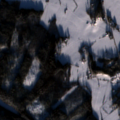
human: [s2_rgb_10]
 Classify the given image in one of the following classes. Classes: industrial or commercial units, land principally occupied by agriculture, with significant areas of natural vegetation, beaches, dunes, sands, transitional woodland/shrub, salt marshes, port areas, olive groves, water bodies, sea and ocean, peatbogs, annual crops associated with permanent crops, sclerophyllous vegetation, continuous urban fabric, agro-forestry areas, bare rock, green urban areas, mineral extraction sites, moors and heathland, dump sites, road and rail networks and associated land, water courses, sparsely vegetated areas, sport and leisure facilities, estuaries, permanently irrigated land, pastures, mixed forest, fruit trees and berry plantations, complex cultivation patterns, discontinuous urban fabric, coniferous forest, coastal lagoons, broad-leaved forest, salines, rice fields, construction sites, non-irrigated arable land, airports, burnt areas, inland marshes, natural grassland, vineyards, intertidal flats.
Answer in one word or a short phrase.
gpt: non-irrigated arable land, land principally occupied by agriculture, with significant areas of natural vegetation, coniferous forest, mixed forest